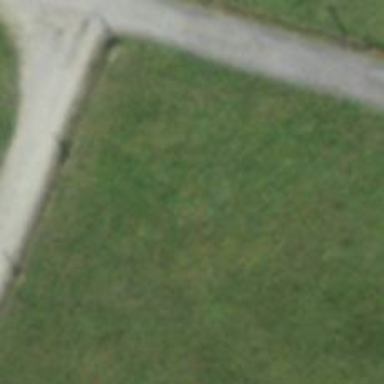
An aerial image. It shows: Emergency access point on the road.